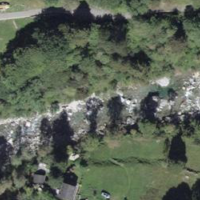
EUNIS habitat code: 43
Species observed at this site:
Silene dioica